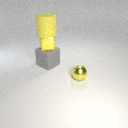
small yellow metal sphere to the right of large gray rubber cube